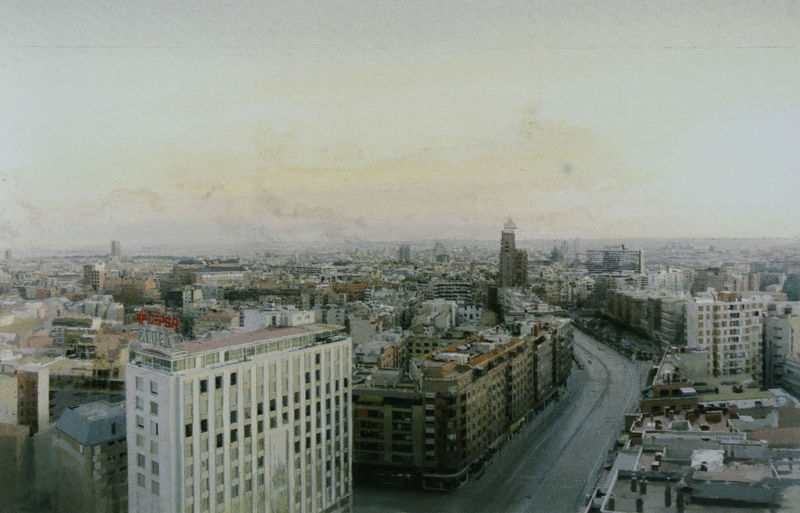
Titel: Madrid from Torres Blancas
Künstler: Antonio López
Standort: Madrid
Institution: (Privatsammlung)
Schlagwörter: himmel, stadt, fenster, grau, straße, weiss, ölbild, gebäude, rot, bild, häuser, turm, wohnhäuser, leer, dächer, windows, picture, foto, sky, street, road, city, gebäuden, buildings, hochhaus, hochhäuser, madrid, antonio lopez, skyscraper